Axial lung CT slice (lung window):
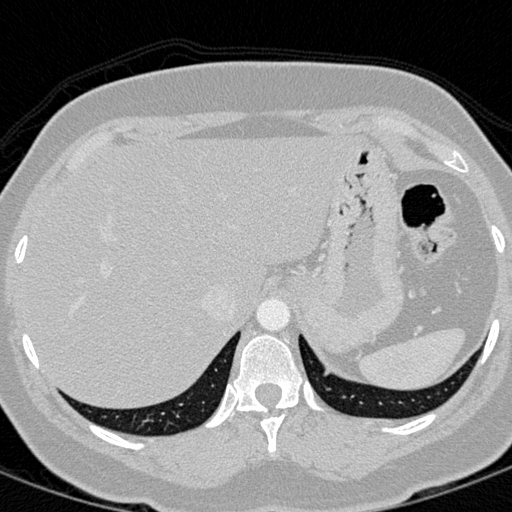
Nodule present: no